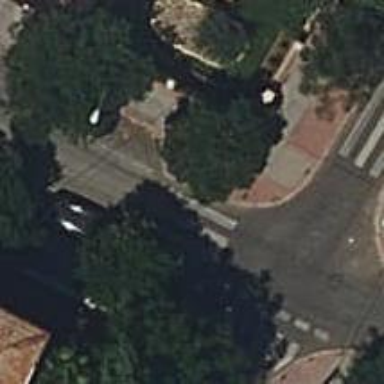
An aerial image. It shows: Marked road crossing.